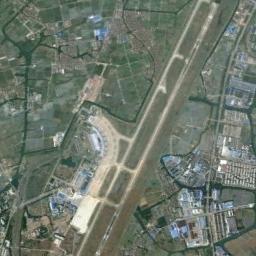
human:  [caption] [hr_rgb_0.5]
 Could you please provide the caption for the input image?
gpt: An airport is between farmland and many buildings .

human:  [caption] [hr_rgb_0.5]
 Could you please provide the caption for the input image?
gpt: An airport with two parallel runways and an open area on the farmland and some villages beside .

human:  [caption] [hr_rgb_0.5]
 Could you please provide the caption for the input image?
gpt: A complex airport with many runways and buildings is surrounded by a residential area and green farmland .

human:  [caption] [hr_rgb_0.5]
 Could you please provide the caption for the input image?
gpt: The airport is surrounded by neat terraces .

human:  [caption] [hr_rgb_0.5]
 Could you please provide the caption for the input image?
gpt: The airport is surrounded by grass .